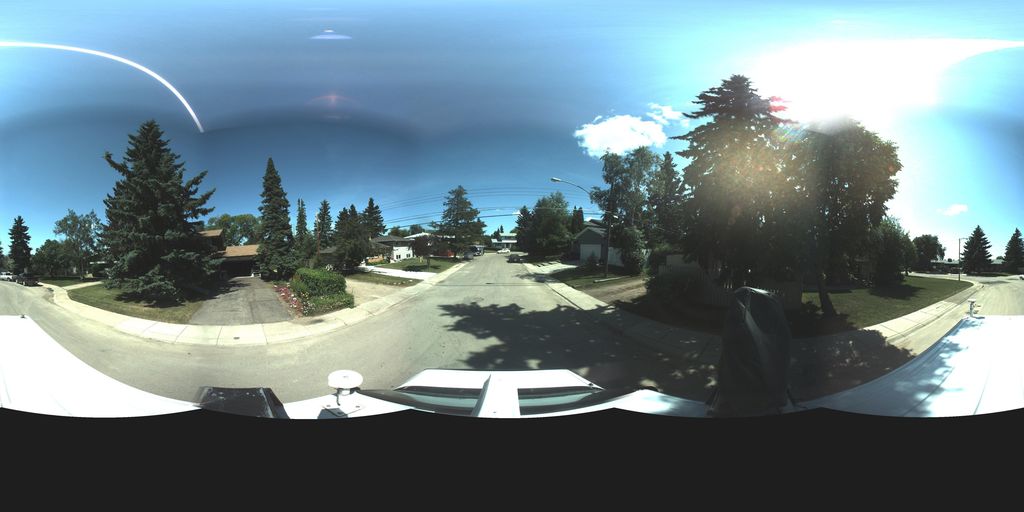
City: saskatoon